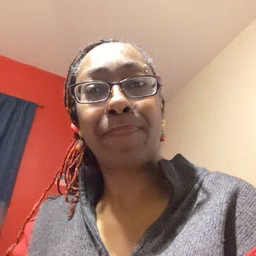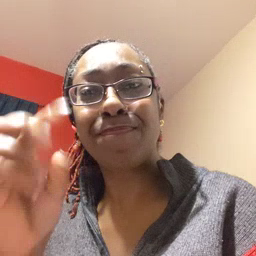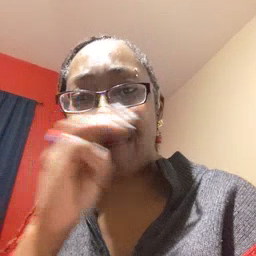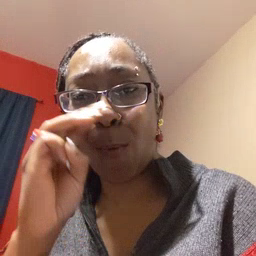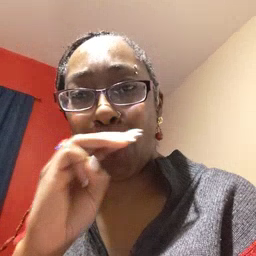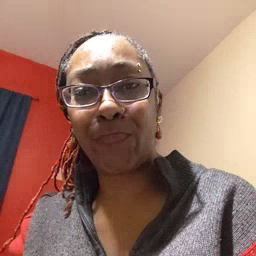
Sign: mouse